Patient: sex M, age 37
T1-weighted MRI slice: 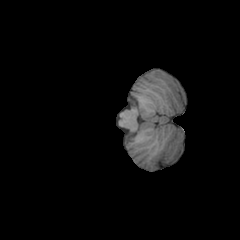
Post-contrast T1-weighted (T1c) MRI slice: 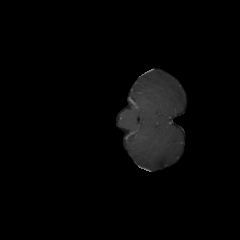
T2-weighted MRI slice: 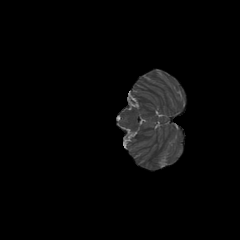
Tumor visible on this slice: no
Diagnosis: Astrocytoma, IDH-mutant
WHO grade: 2